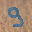
Label: 9